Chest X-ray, AP view. Patient: 64 years old, sex M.
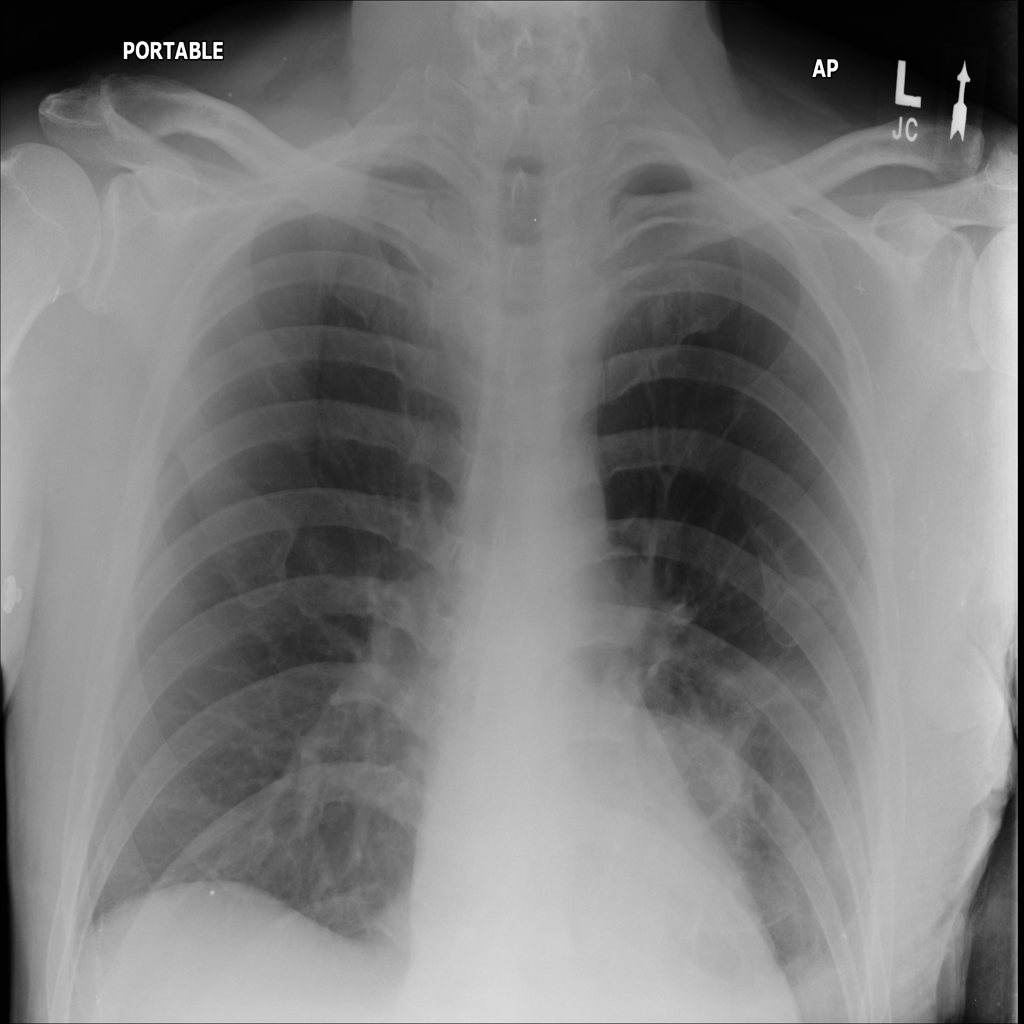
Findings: Pneumothorax